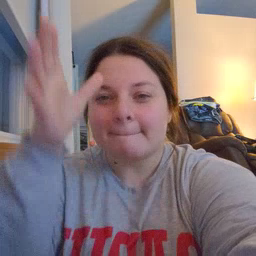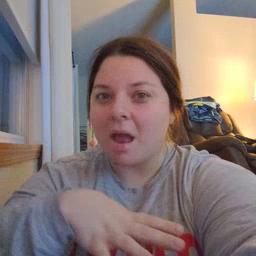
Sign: man